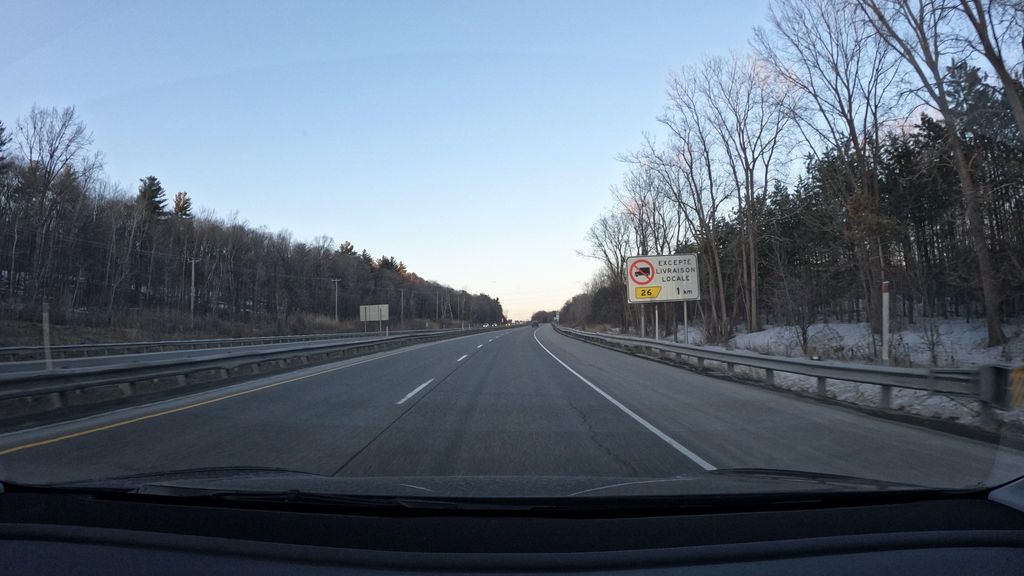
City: montreal